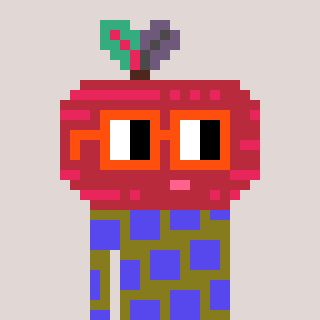
a pixel art character with square orange glasses, a beet-shaped head and a gunk-colored body on a warm background